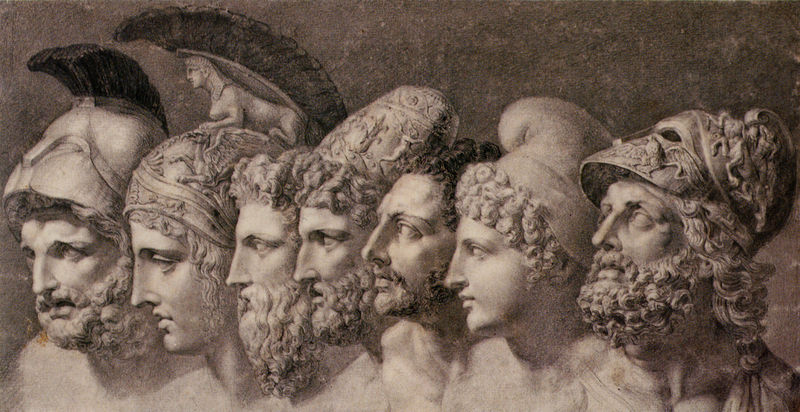
Titel: Sieben Heldenköpfe
Künstler: Johann Heinrich Wilhelm Tischbein
Standort: Marbach (am Neckar)
Institution: Schiller-Nationalmuseum
Schlagwörter: dunkel, gott, gruppe, held, kopf, kämpfer, mann, nackt, schatten, weiß, frauen, menschen, ausschnitt, frankreich, frau, frisuren, grau, haar, hell, hintergrund, hut, hüte, kopfbedeckungen, kreide, köpfe, licht, marmor, mund, männer, nase, paris, profil, schwarz, stirn, zeichnung, blick, leute, bart, bärte, gesichter, mütze, mützen, profile, augen, blicke, bärtig, entsetzen, geschichte, gesicht, vollbart, gelehrte, portrait, porträt, auge, haare, klassizismus, kinn, lippen, locke, locken, renaissance, engel, skulptur, statue, federbusch, relief, papier, italien, studie, grafik, graphik, grisaille, figuren, crown, feathers, hat, kaiser, men, military, soldier, soldiers, white, women, black, dark, face, grey, group, hair, münder, nasen, nose, old, painting, woman, büste, print, nackte, galerie, panorama, antike, maske, links, porträts, druck, radierung, stich, seite, reihe, bleistift, helm, herrscher, allegorie, mythologie, portraits, bildniss, bleistiftzeichnung, pantheon, rom, typen, römer, helme, feather, skulpturen, halbprofil, plastiken, blickrichtung, sklave, freiheit, antik, griechen, götter, zeus, classical, gods, greek, man, mythology, naked, nude, roman, stone, griechisch, krieger, head, griechenland, sun, sieben, historismus, armor, armour, eyes, feldherr, helmet, könige, löwe, light, side, sideways, apoll, dürer, helmbusch, göttervater, drawing, paper, büsten, merkur, kupferstich, black and white, bust, klassik, reproduktion, shadow, allegorien, helden, mars, brow, cap, chin, mouth, army, etching, hats, sketch, herkules, athene, beard, french, weise, curls, faces, freiheitsmütze, curl, sculpture, vollbärte, republik, römisch, athen, athena, marble, sphinx, sphynx, ägypten, griechische mythologie, royal, ancient, neck, antique, rome, caesar, nationen, troja, art, statues, detail, pencil, masken, raffael, eye, war, horse, god, goddess, godess, warrior, brush, pale, alexander, shading, charcoal, staring, mask, portraitbüsten, bärter, humans, ares, phrygische mütze, carving, row, saints, poseidon, heidnisch, apelles, kinne, philosophen, federbuschen, jupiter, freiheitskampf, lion, realistic, goddesses, heads, noses, shit, greece, fighters, jakobinermütze, serious, braun, philosopher, porträtbüsten, perikles, romans, sculptures, kriegsgott, stirnen, demokratie, recreation, köpfte, egypt, beards, bartmänner, demokrit, helmets, helnbüschel, meister e. s., schutzpatron, todsünden, ägyphten, warriors, fuseli, caps, r, e, grayscale, w, fuck, statuen, seven, curly hair, merkut, heroes, hercules, curly, clay, hermes, busts, soldirs, alter meister, 7 männerköpfe im profil, umkreis, facial hair, modeling, idealized, greeks, plume, roman figures, drypoint, ky, godd, kings, oedipus, profiles, staire, sphin, gelmet, griechische philosophen, anthic, scholars, philosophers, greek gods, chins, one direction, gopds, facing left, headpieces, romen, ceasars, spartans, sparta, ck, ätzung, wariors, hemet, spartain, curla, antiq, hates, 로마시대의 그림같이 생겼다., 7명의 사람이 비슷한 방향을 응시하고 있다., 여러명의 사람들이 투구를 쓰고 있다., 전쟁을 앞둔 사람같다., 분위기가 약간 어둡다., 옛날 그림이다., antiquw, pericles, blind-eyed, head dresses, römische gottheiten